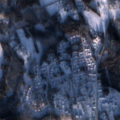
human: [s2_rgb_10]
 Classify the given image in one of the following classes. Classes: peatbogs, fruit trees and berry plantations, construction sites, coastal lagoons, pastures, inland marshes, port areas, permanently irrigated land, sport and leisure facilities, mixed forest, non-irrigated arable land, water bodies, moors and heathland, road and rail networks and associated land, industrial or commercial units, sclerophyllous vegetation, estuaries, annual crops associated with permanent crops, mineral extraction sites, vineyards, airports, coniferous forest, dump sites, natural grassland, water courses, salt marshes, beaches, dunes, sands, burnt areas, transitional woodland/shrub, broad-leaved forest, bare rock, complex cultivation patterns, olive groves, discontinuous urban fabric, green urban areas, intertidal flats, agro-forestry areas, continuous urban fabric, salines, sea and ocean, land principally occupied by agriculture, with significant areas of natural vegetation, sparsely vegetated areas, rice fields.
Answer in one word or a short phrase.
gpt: discontinuous urban fabric, broad-leaved forest, coniferous forest, mixed forest, water bodies